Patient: sex M, age 64
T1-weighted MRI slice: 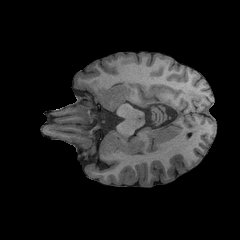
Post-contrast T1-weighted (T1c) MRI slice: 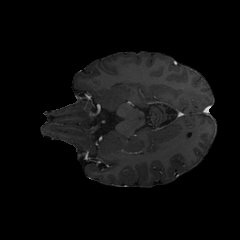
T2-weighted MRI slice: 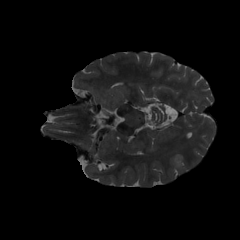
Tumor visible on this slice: yes
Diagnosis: Glioblastoma, IDH-wildtype
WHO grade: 4